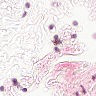
Metastatic tissue present: no